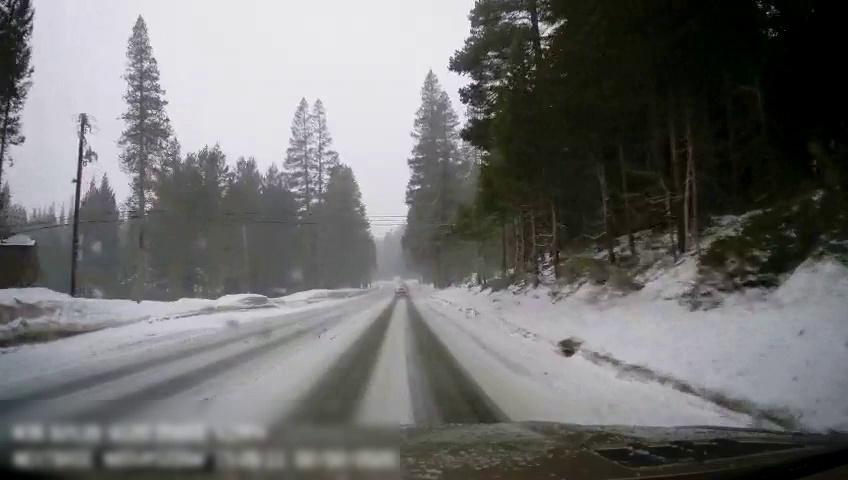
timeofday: Day
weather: Snowy
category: Drivable Space
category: Vehicles | SUV